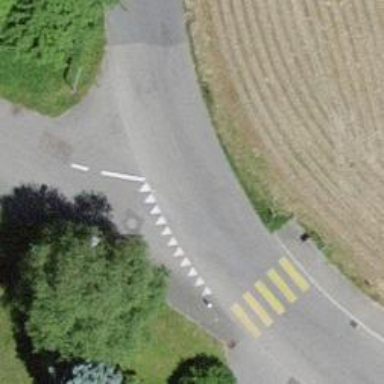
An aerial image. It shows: Road with "give way" sign.